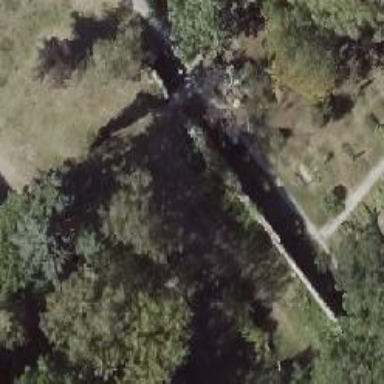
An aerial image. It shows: Tomb in historic cemetery.